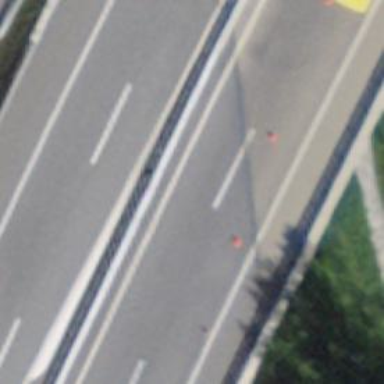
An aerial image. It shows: Asphalt motorway.